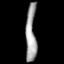
Tissue: lung
Cell type: Epithelial cells
Senescence score: 0.6097
Nuclear area (px): 586
Mean DAPI intensity: 159.647